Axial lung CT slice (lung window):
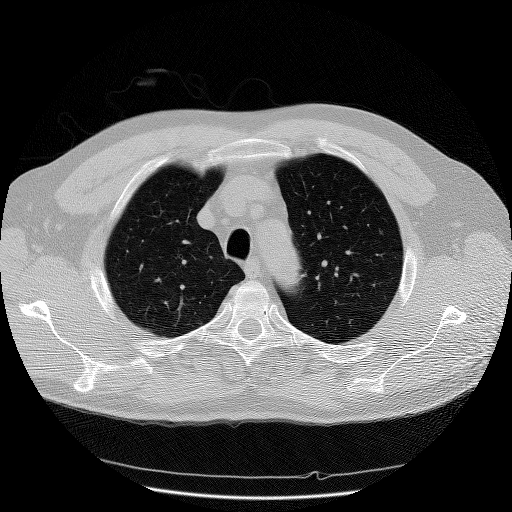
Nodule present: no